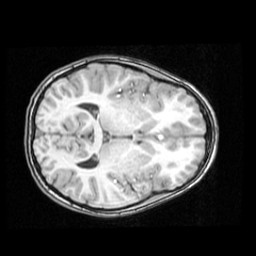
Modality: T1w
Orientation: axial
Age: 13
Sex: female
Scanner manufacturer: ge
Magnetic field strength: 1.5 T
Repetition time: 0.03333 s
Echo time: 0.008 s